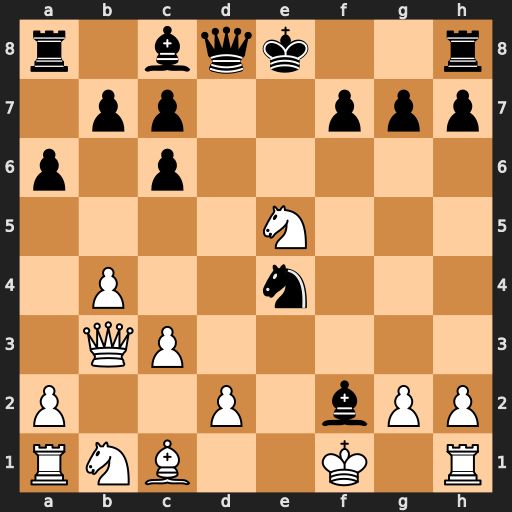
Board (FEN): r1bqk2r/1pp2ppp/p1p5/4N3/1P2n3/1QP5/P2P1bPP/RNB2K1R
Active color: w
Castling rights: kq
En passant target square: -
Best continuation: Qxf7#